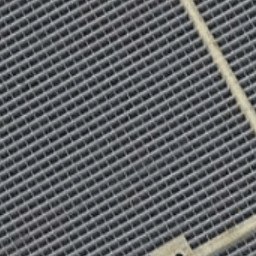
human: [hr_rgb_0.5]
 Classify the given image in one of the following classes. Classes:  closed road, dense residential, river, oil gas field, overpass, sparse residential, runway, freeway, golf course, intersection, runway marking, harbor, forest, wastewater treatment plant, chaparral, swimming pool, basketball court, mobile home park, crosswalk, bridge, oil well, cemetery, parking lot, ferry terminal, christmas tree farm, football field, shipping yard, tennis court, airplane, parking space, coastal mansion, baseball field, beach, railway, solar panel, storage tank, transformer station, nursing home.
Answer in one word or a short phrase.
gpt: solar panel